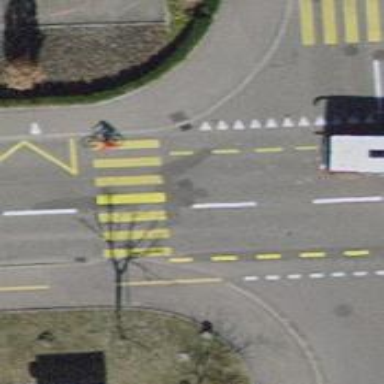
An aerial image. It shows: Tertiary road with asphalt surface. There are separate sidewalks on both sides and cycle track on the left side.